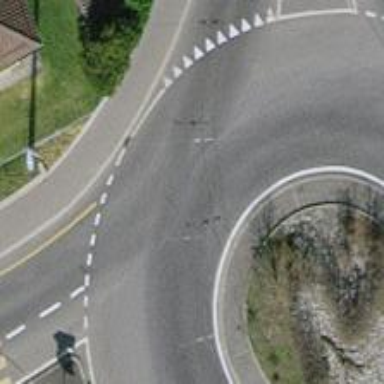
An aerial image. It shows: Tertiary road with asphalt surface leading to roundabout.